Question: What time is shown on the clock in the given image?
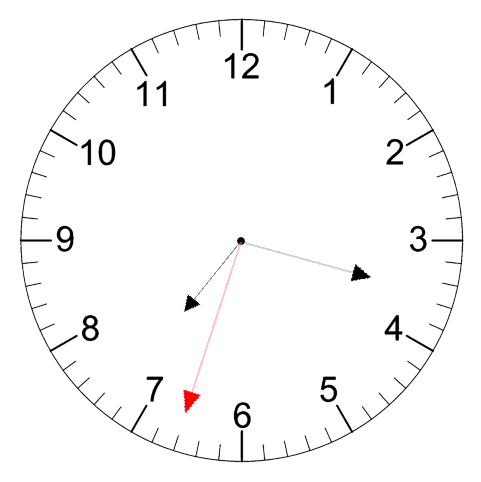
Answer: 07:17:33